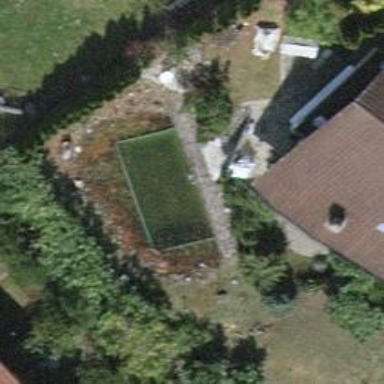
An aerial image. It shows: Swimming pool located in leisure land.